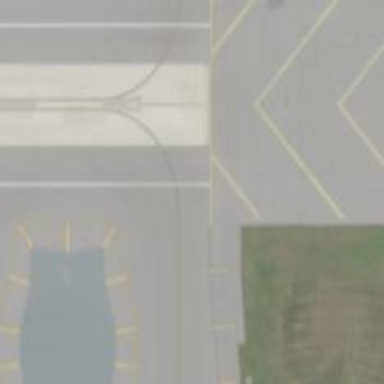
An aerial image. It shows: Image of taxiway at airport.